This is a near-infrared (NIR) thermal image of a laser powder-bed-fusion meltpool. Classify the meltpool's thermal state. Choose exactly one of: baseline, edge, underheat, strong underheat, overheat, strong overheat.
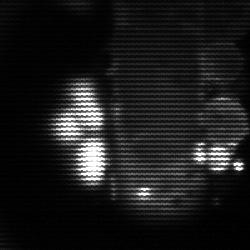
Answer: strong underheat